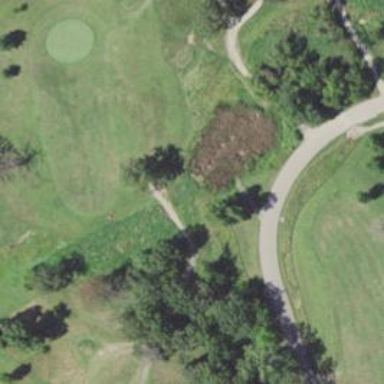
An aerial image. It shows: Pathway for golfing.